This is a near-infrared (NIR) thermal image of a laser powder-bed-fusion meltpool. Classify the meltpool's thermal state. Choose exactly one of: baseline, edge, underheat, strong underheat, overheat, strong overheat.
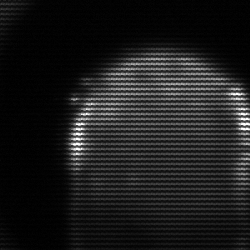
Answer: edge